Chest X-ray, AP view. Patient: 24 years old, sex M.
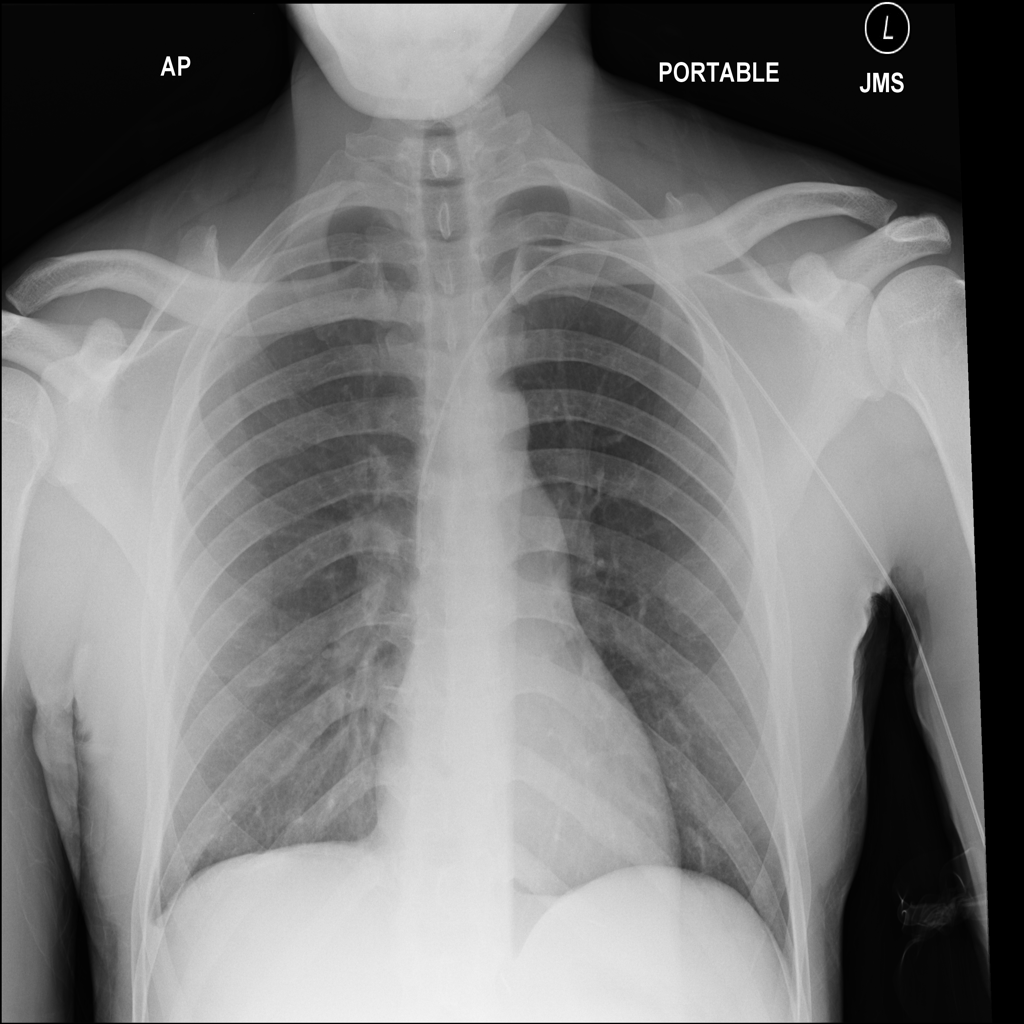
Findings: No Finding